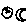
Label: moon